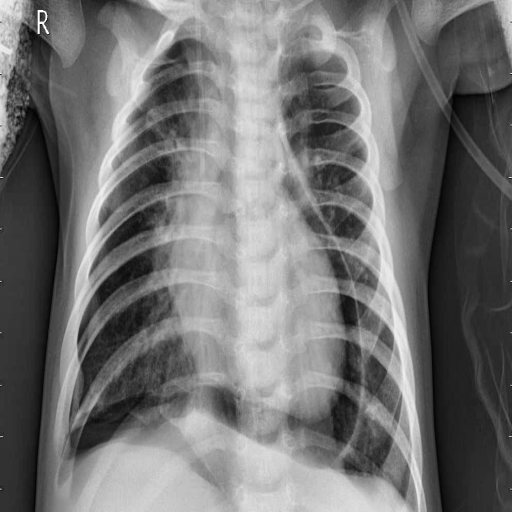
Finding: PNEUMONIA